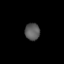
Tissue: lung
Cell type: Smooth muscle cells
Senescence score: 0.6205
Nuclear area (px): 250
Mean DAPI intensity: 90.048